Chest X-ray. View position: AP
Patient age: 48
Patient sex: F
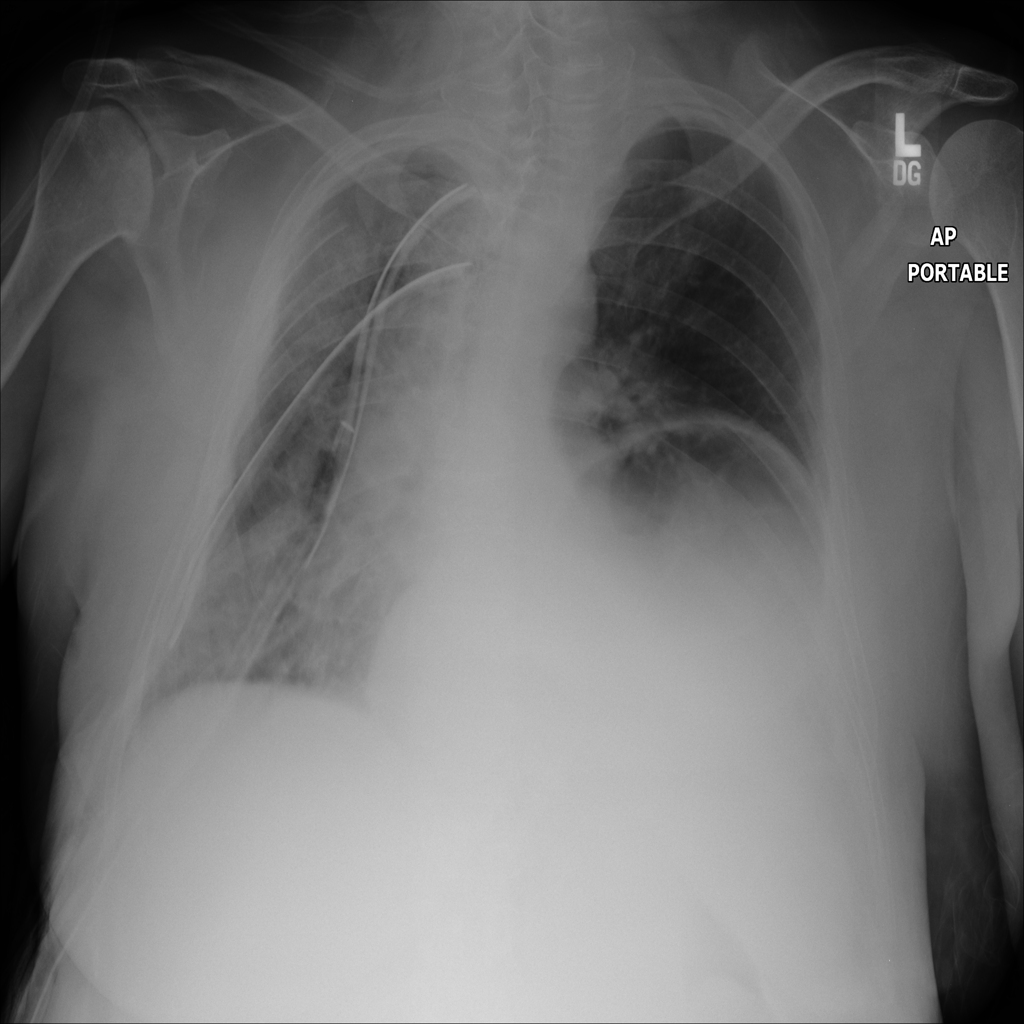
Finding: Pneumothorax